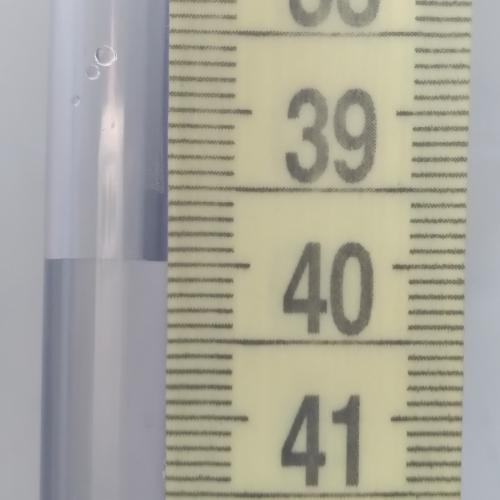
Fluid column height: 40.0 cm